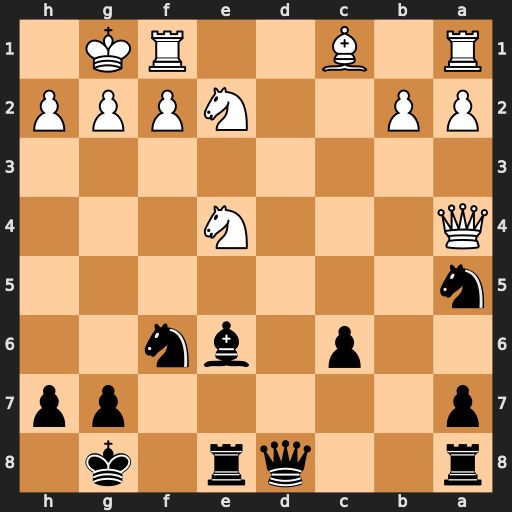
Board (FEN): r2qr1k1/p5pp/2p1bn2/n7/Q3N3/8/PP2NPPP/R1B2RK1
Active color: b
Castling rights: -
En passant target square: -
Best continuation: Nxe4 Qxe4 Bc4